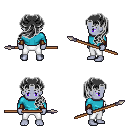
a pixel art fantasy rpg character, male body template, dark elf, purple skin, teal long-sleeve shirt, white pants, gray princess hairstyle, leather bracers, spear, four views (front, back, left, right), 2x2 character sprite sheet, small pixel art, hard edges, no anti-aliasing